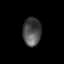
Tissue: lung
Cell type: Epithelial cells
Senescence score: 0.1856
Nuclear area (px): 506
Mean DAPI intensity: 76.101